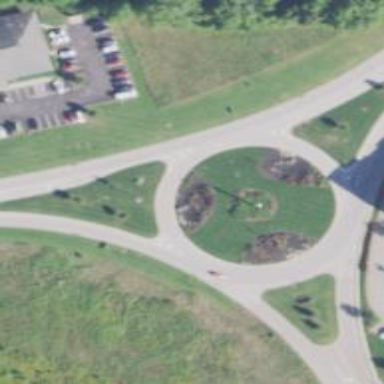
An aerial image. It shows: Roundabout at tertiary road junction.